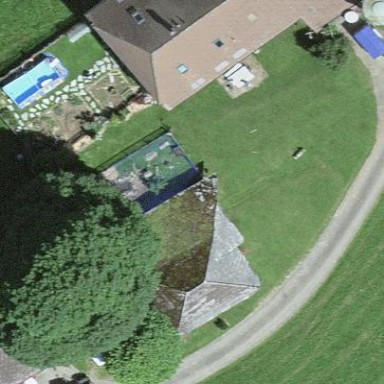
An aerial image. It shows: Barn.